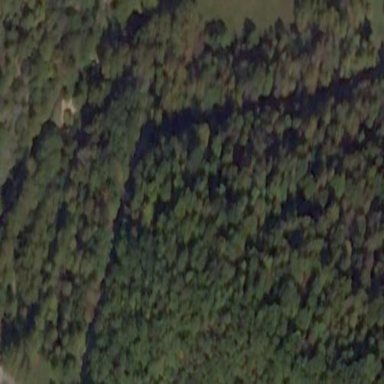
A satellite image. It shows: Beautiful woodland area.